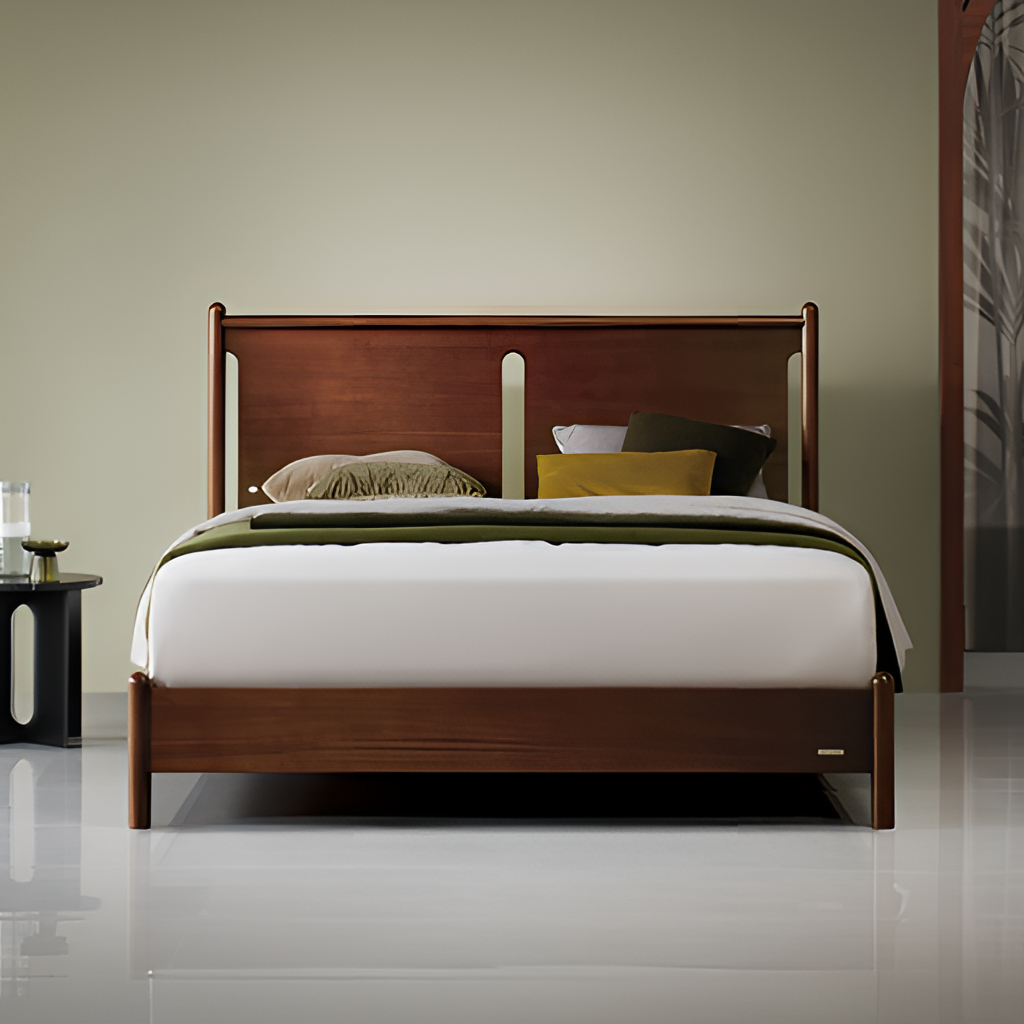
Sure! Here is the caption based on the image description:, , flooring, with nan pattern, wallpaper, with nan pattern